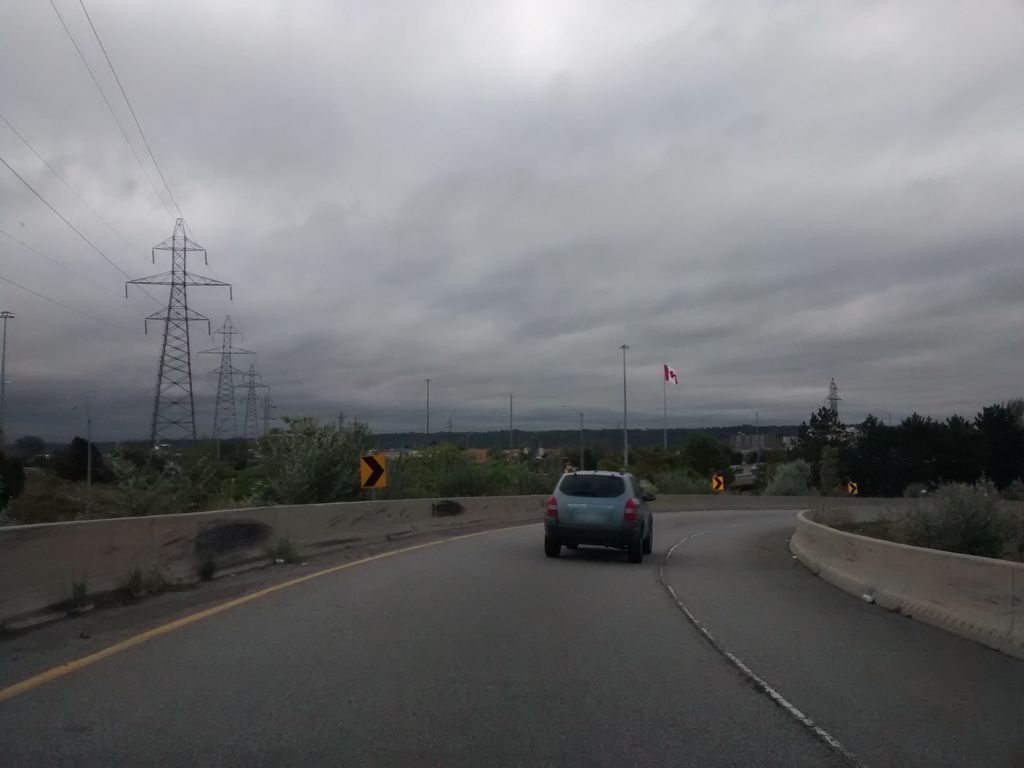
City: hamilton